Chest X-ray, AP view. Patient: 48 years old, sex M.
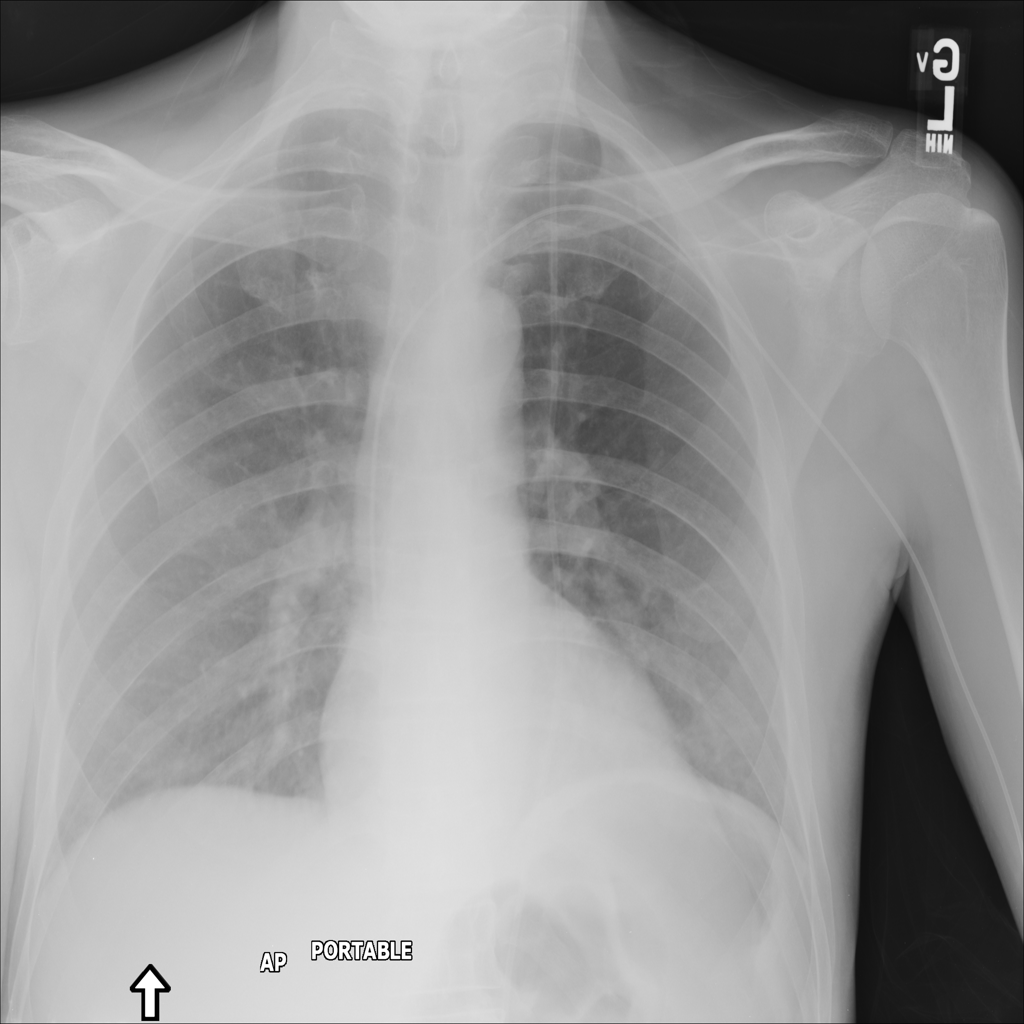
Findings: No Finding